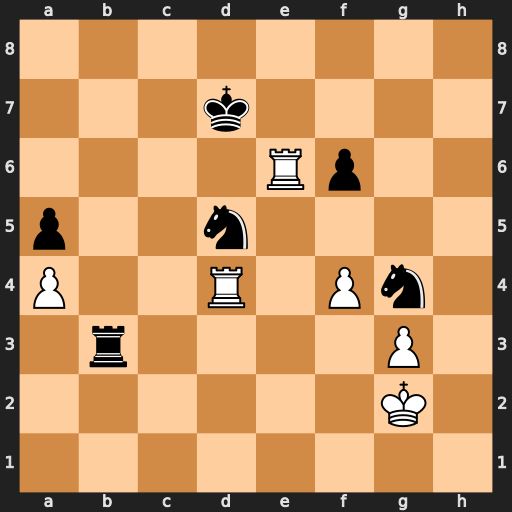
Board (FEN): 8/3k4/4Rp2/p2n4/P2R1Pn1/1r4P1/6K1/8
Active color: w
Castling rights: -
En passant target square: -
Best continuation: f5 Ne3+ Rxe3 Rxe3 Rxd5+